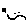
Label: smiley face